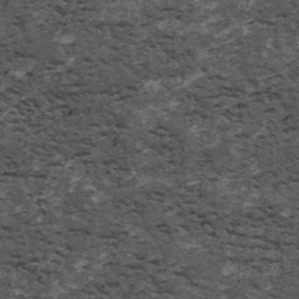
Label: frost